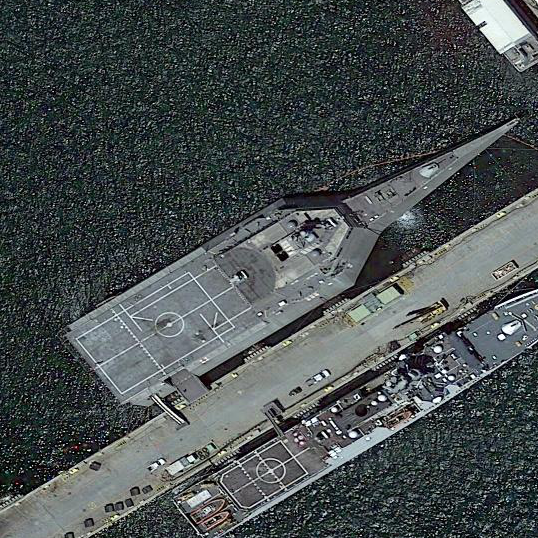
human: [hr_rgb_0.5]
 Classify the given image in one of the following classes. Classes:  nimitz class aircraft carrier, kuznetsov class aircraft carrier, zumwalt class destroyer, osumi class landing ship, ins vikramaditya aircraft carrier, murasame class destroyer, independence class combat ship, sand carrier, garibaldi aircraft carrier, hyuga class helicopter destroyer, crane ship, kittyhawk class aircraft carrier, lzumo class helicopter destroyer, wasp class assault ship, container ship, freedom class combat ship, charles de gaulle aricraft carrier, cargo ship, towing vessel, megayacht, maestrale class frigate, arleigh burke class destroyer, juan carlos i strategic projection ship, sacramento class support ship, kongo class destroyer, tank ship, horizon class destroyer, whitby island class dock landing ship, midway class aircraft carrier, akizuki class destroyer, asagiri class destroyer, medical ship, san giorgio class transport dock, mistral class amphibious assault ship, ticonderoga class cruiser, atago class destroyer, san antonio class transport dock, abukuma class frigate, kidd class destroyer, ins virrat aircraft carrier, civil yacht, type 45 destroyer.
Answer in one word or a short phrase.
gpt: Independence class combat ship